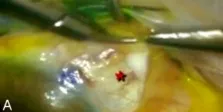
Release of fibrous adhesions at the distal end of the XEN. Stent, and ,placement of Ologen. Collagen matrix surrounding the subconjunctival tubular lumen.
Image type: medical_photograph (other_medical_photograph)